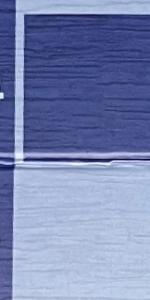
Label: Empty